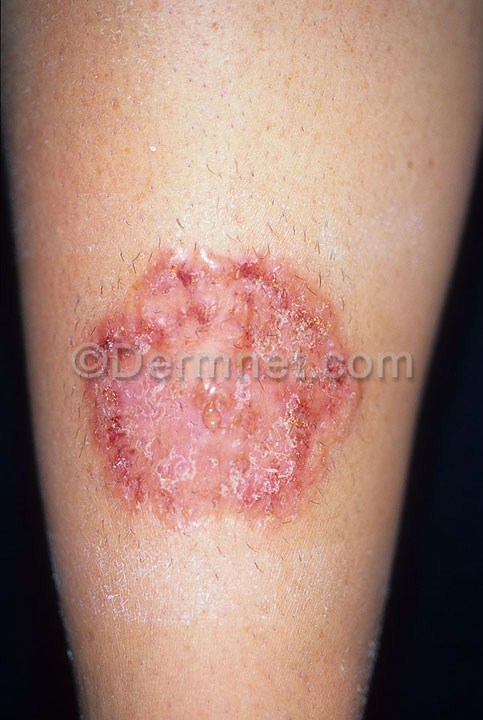
Disease: Tinea Ringworm Candidiasis and other Fungal Infections